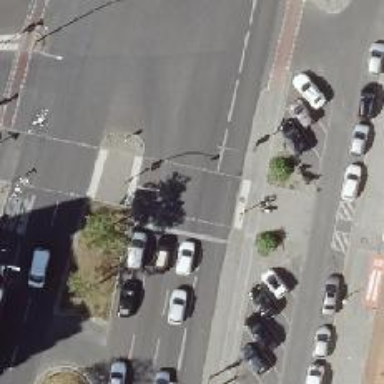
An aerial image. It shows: Road crossing with traffic signals.